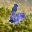
Label: 6